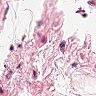
Metastatic tissue present: no